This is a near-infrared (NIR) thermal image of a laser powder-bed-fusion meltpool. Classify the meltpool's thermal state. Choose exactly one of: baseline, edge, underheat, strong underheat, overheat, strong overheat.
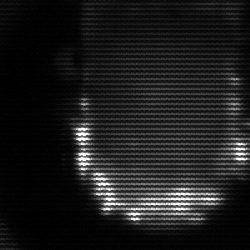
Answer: baseline